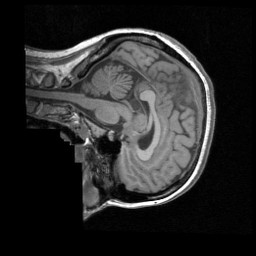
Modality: T1w
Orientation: sagittal
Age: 25
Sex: female
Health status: healthy